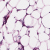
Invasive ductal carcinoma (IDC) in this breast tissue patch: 0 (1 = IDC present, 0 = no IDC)